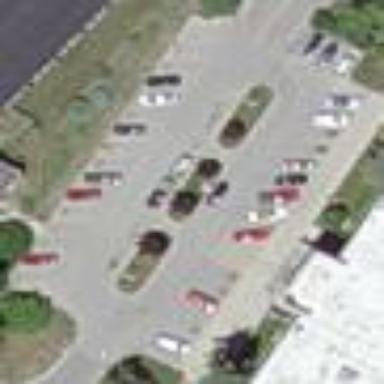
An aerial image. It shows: Parking area.